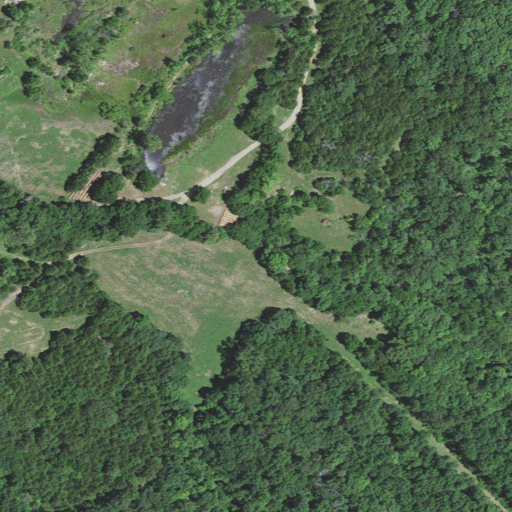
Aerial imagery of valley in Missouri named Alec Hollow containing deciduous forest, evergreen forest, mixed forest, open development, grassland, and pasture